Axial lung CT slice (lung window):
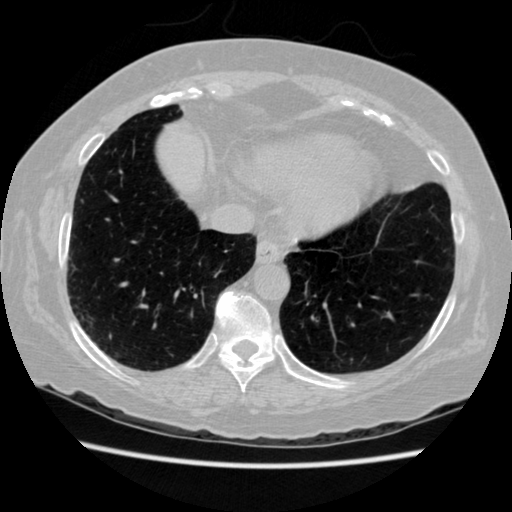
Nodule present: no